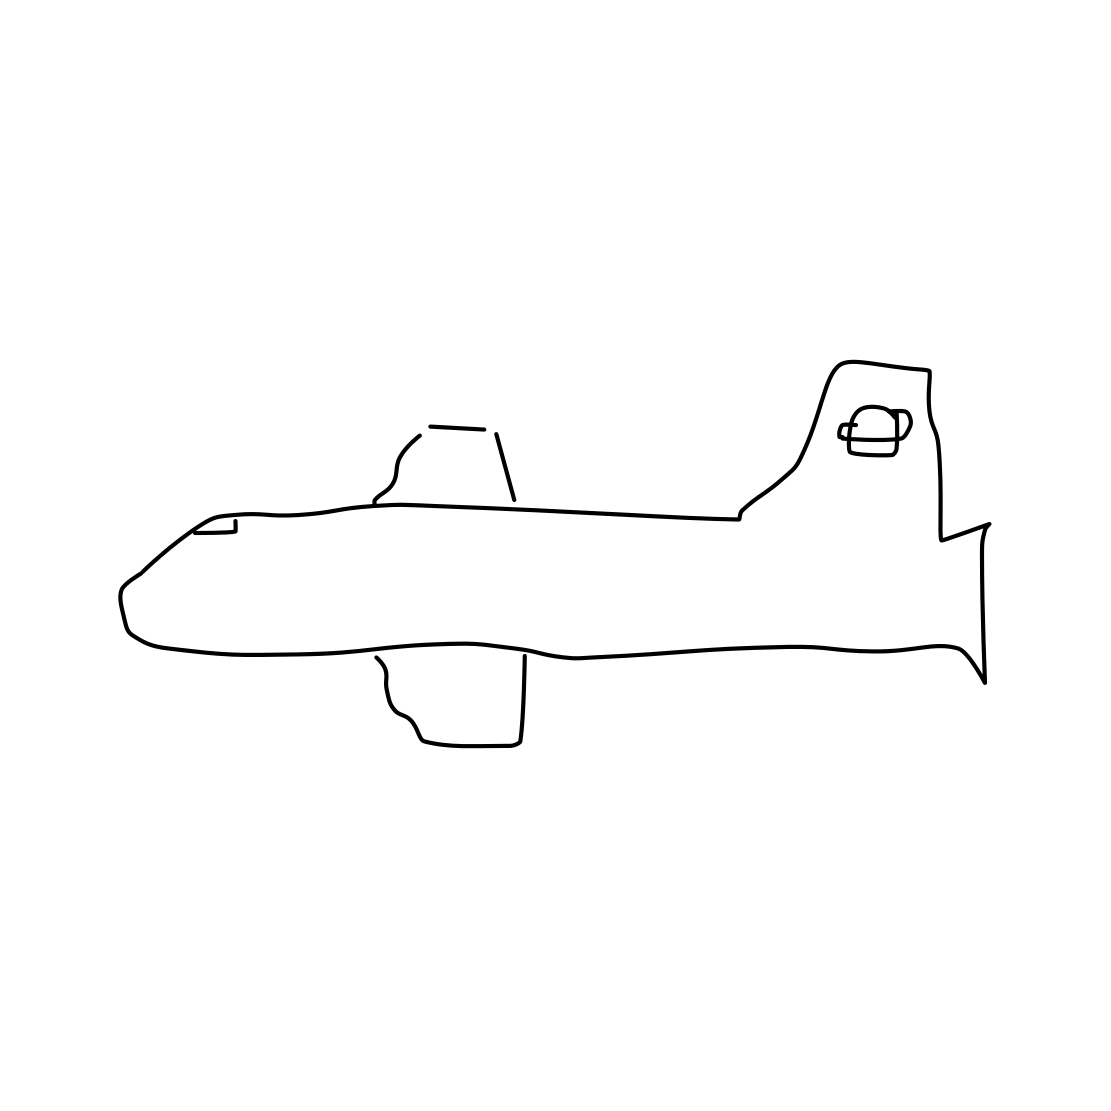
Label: space shuttle